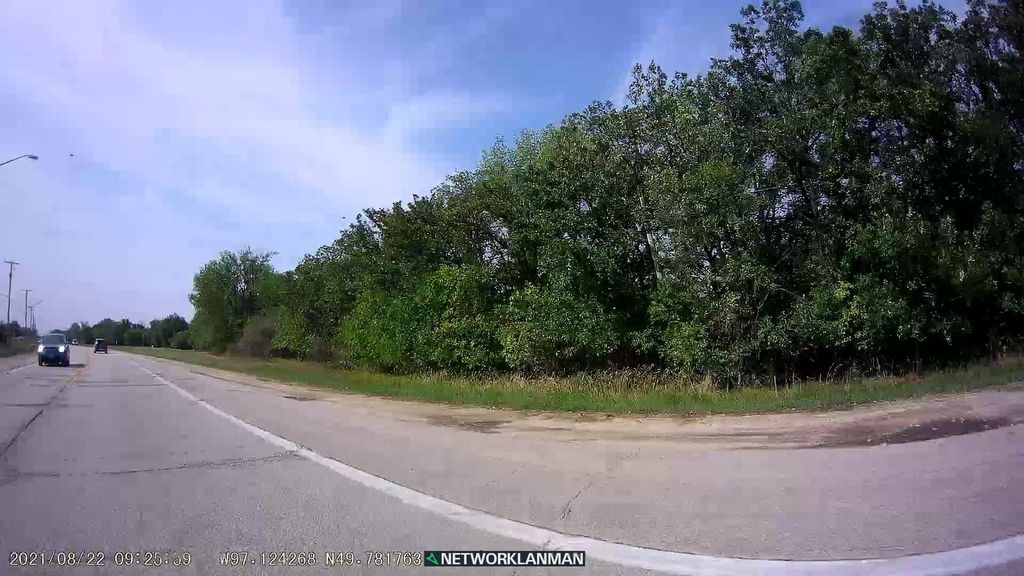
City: winnipeg